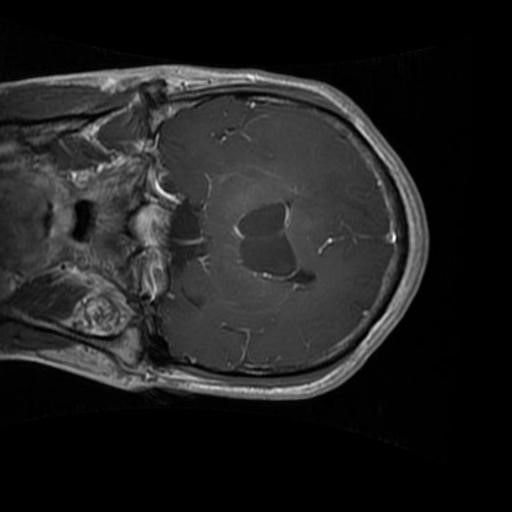
Label: brain_glioma